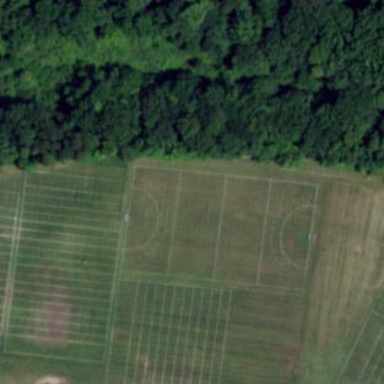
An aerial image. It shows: Soccer pitch designated for leisure and sports activities.